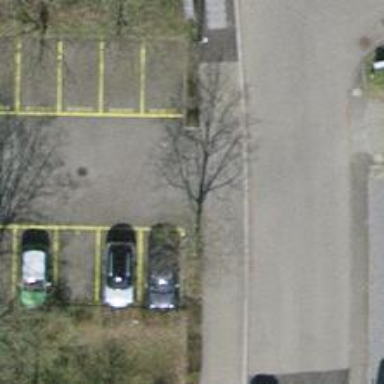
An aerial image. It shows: Asphalt parking aisle road for service vehicles.